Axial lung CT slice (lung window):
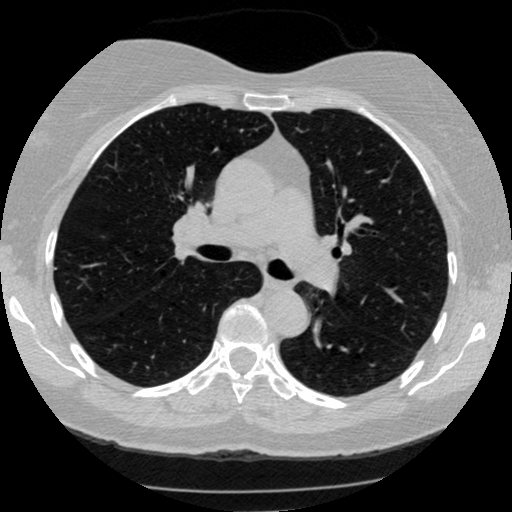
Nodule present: no